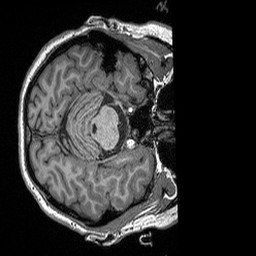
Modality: T1w
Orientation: axial
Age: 20
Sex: female
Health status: healthy
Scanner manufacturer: siemens
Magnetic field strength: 3 T
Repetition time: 2.3 s
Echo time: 0.00298 s